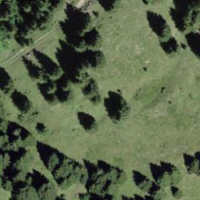
EUNIS habitat code: 23
Species observed at this site:
Campanula barbata